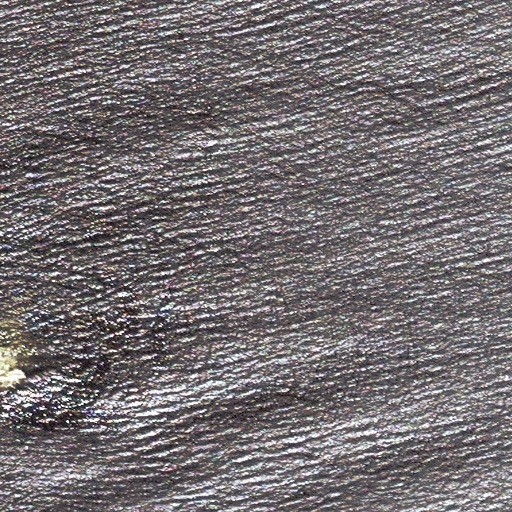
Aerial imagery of island in Alaska named Midway Rock containing only unknown